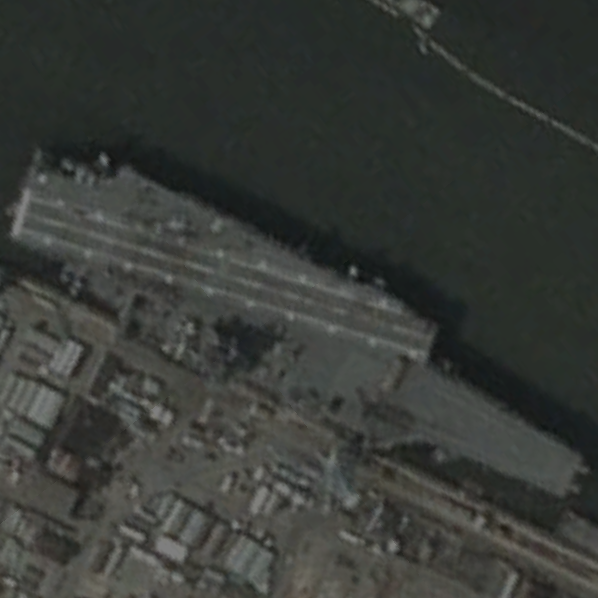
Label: aircraft_carrier